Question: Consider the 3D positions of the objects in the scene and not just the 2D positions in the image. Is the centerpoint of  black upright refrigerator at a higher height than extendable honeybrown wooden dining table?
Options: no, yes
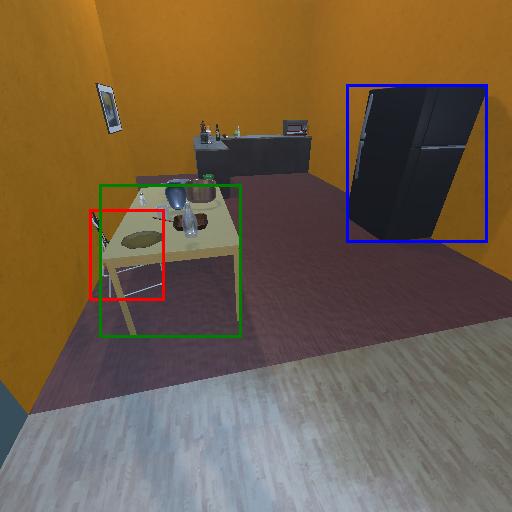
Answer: no